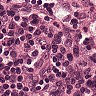
Metastatic tissue present: no